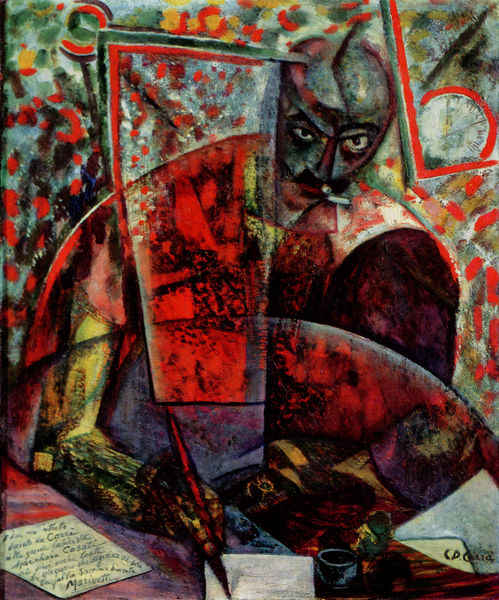
Titel: Ritratto di Marinetti
Künstler: Carlo Carrà
Standort: Torino
Institution: Collezione G. Agnelli
Schlagwörter: feder, mann, gelb, grün, kubismus, schwarz, blick, rot, expressionismus, muster, augen, gesicht, mensch, arbeit, schrift, papier, italien, abstrakt, flächen, formen, rauchen, dichter, maler, striche, punkte, futurismus, tusche, maske, zettel, linie, dynamik, autor, ritter, stift, tinte, ecken, zigarette, brief, schreiben, chagall, facetten, füller, carra, füllfederhalter, fll